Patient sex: F
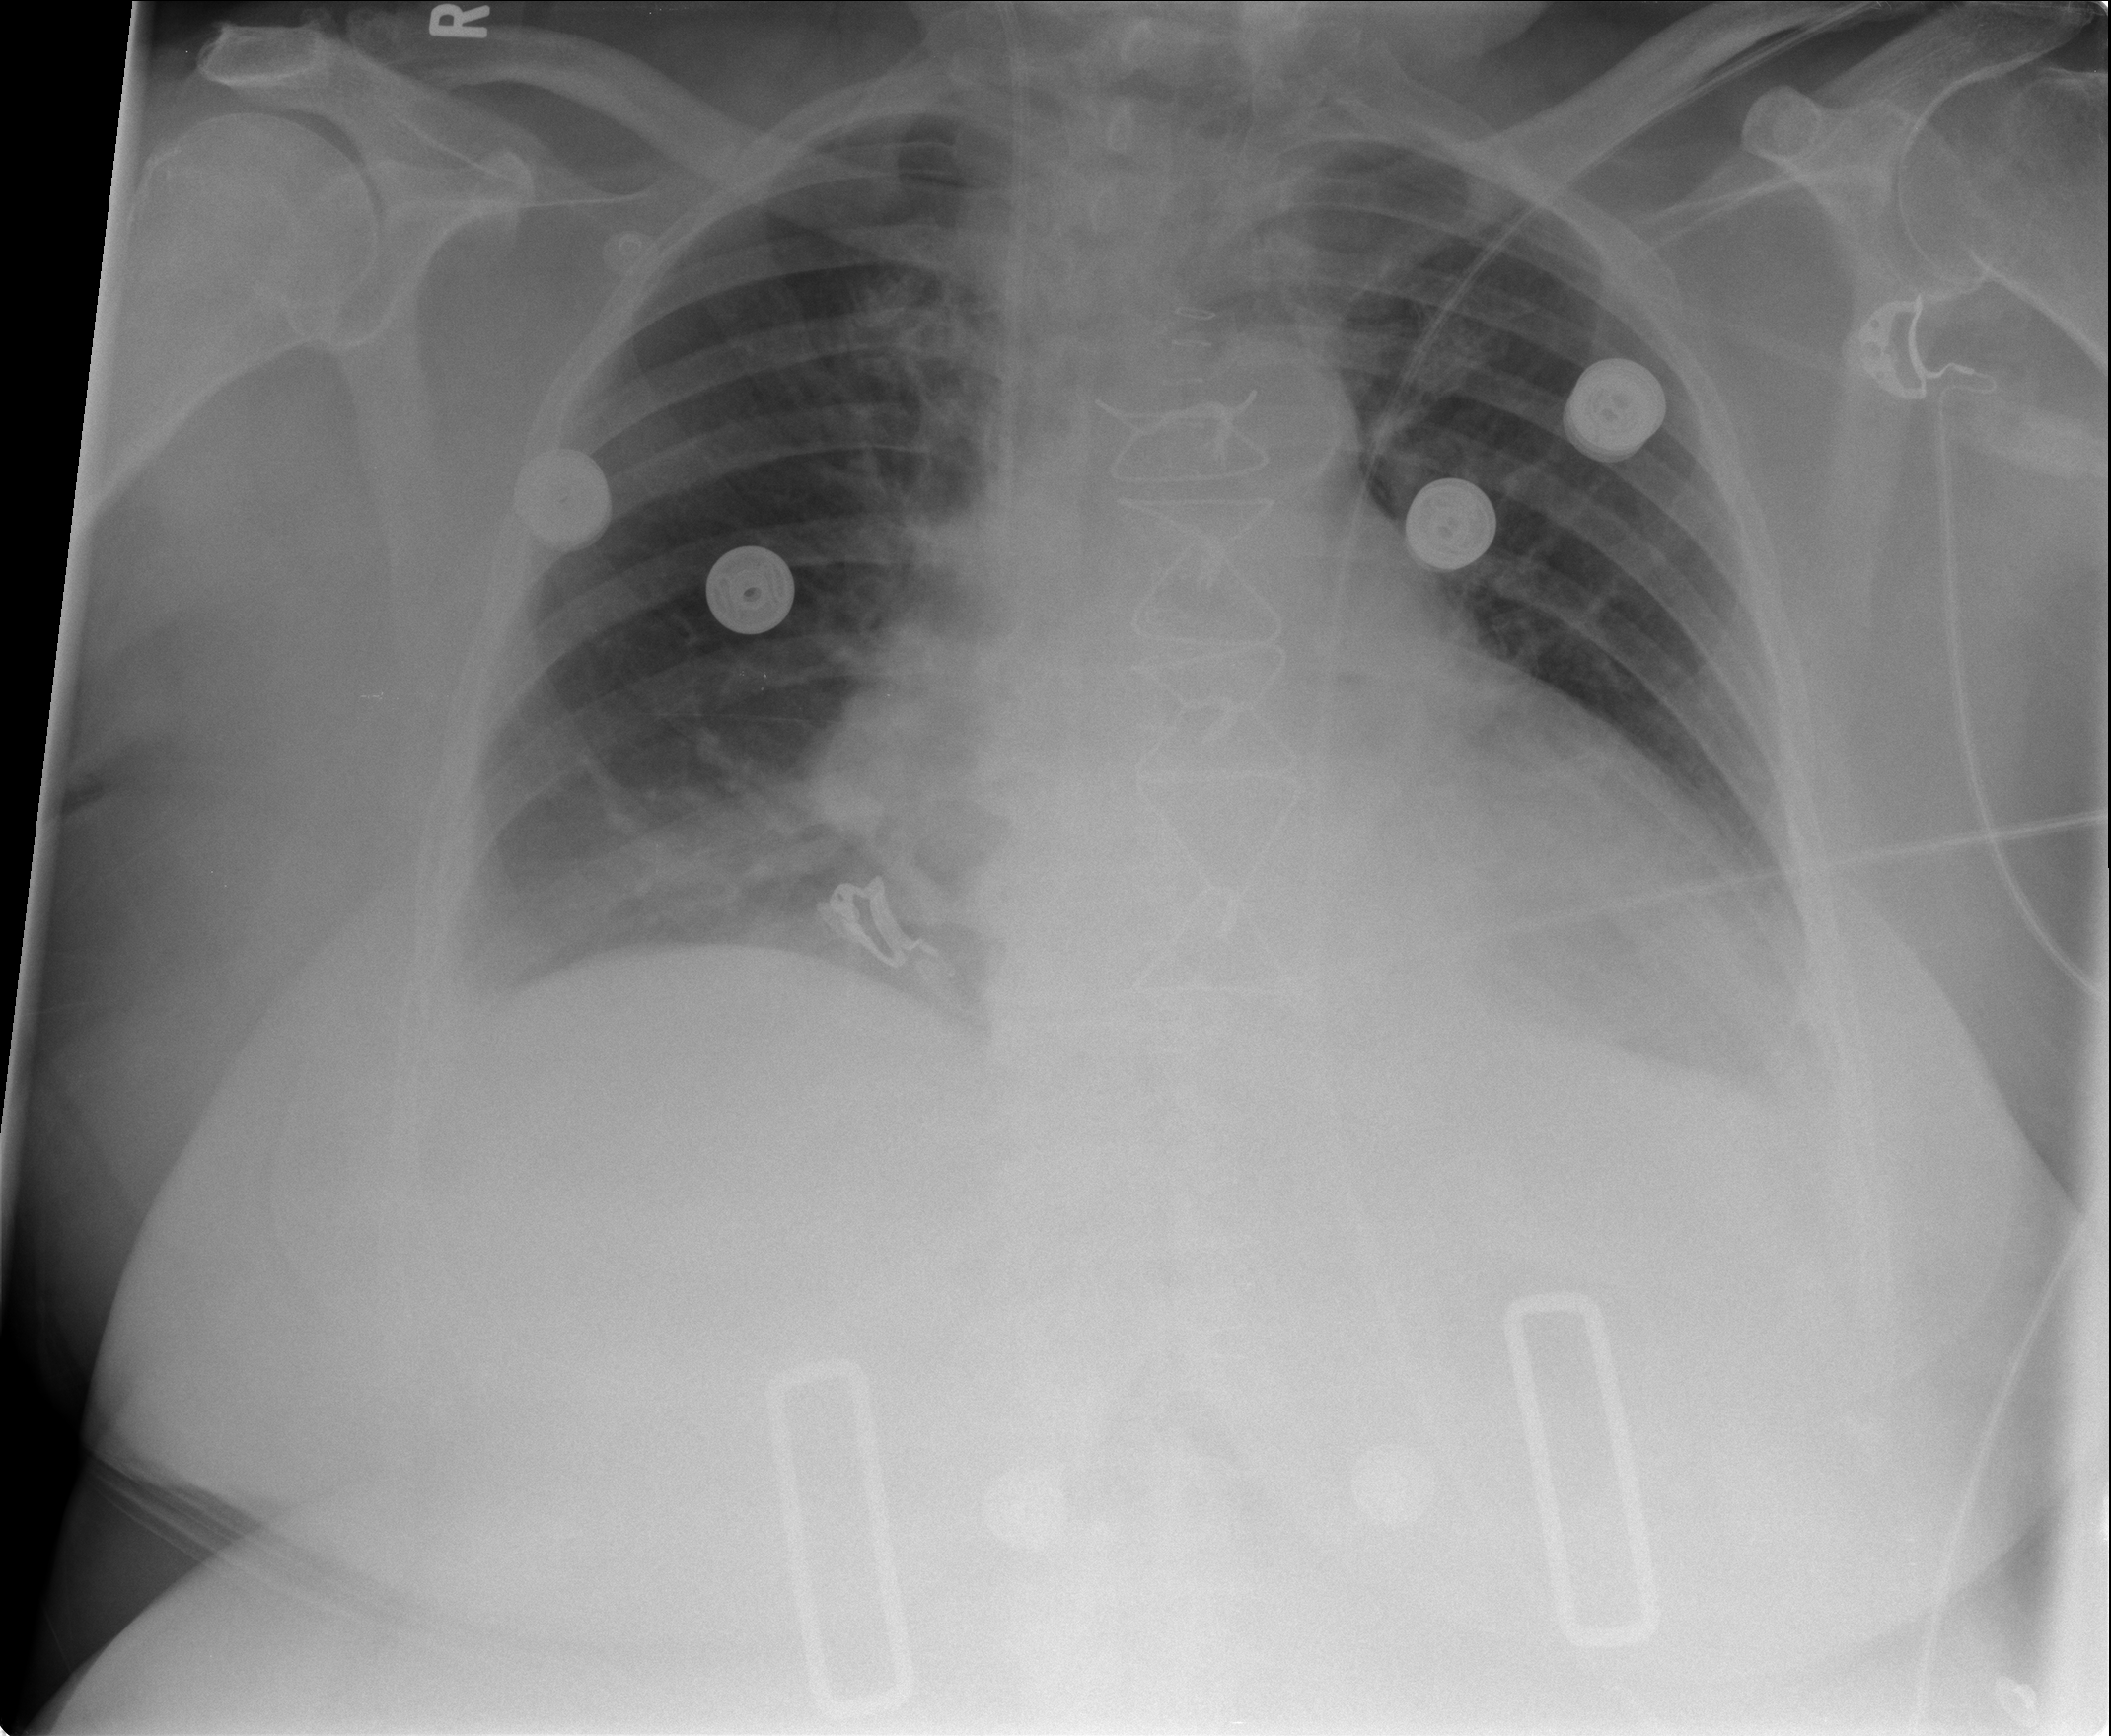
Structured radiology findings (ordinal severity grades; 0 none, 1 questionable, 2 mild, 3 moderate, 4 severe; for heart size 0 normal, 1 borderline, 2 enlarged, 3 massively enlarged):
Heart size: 1
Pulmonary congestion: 0
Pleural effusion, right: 0
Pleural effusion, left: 0
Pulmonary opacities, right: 0
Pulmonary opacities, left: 0
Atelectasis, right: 2
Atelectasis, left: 0